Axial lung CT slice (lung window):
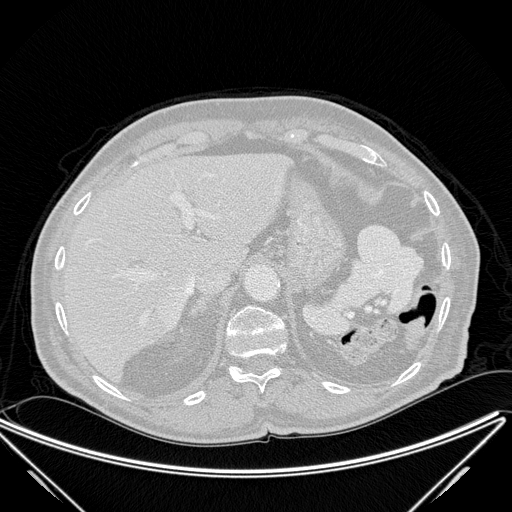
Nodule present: no